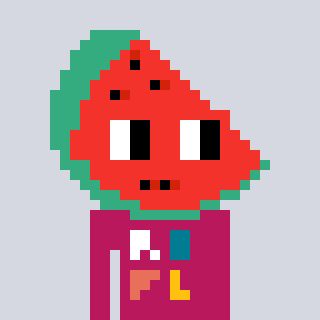
a pixel art character with square red glasses, a watermelon-shaped head and a darkpink-colored body on a cool background